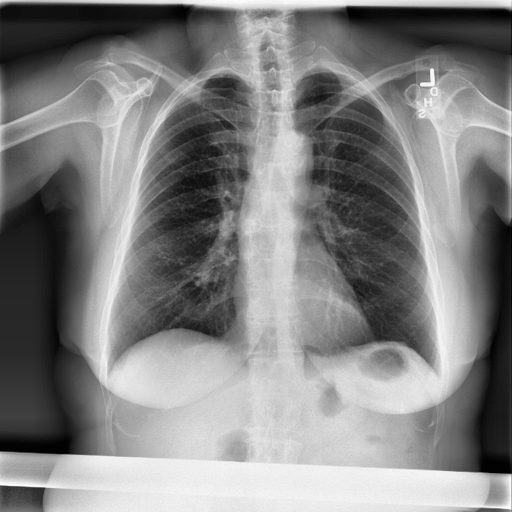
Finding: NORMAL